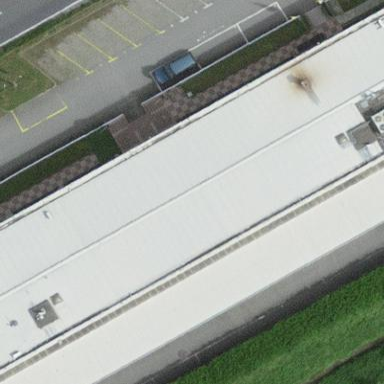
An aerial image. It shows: Industrial building.